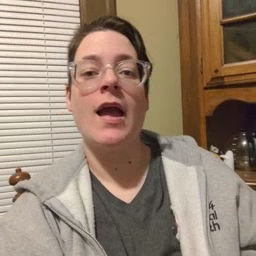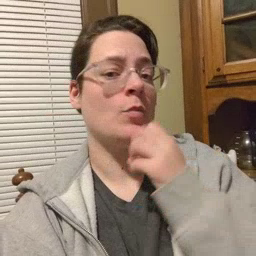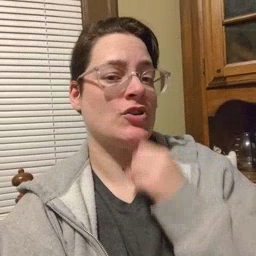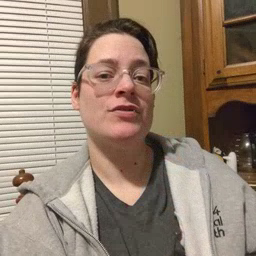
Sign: underwear